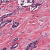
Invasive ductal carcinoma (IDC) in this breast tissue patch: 1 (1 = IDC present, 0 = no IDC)